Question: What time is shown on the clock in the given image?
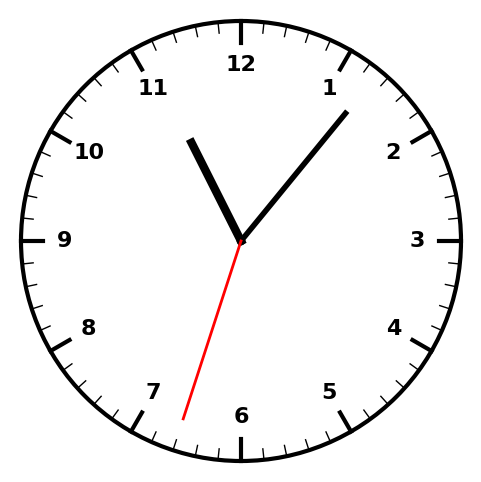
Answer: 11:06:33